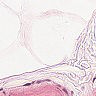
Metastatic tissue present: no